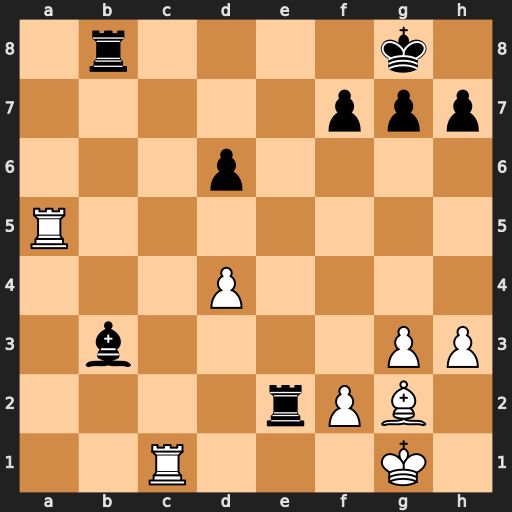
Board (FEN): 1r4k1/5ppp/3p4/R7/3P4/1b4PP/4rPB1/2R3K1
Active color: w
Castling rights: -
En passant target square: -
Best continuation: Rb5 Ree8 Rxb8 Rxb8 Rb1